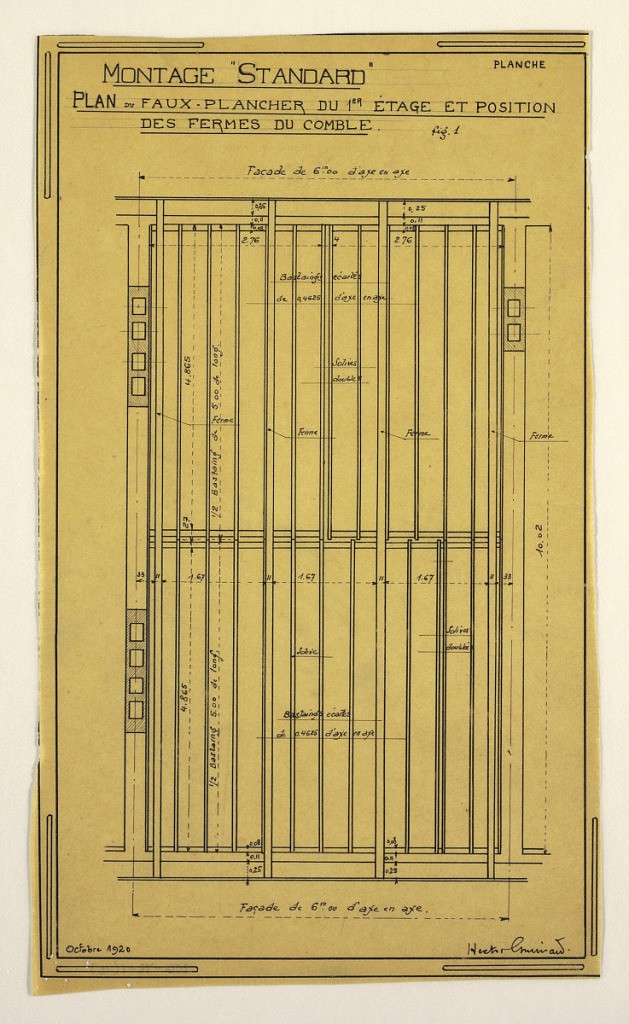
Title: Design for a Mass-Operational House Designed by Hector Guimard, Construction Directions
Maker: Hector Guimard, French, 1867–1942
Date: October 1920
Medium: Pen and black ink, graphite on tracing paper
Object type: Drawing
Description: Design for a mass-operational house by Guimard, detailing construction directions.